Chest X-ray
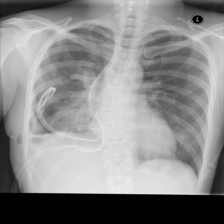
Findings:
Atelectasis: positive
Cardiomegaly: negative
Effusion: negative
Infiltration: negative
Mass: negative
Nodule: negative
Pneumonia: positive
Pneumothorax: positive
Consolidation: negative
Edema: negative
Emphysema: positive
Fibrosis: negative
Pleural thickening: negative
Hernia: negative